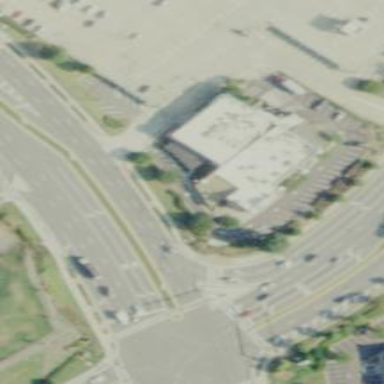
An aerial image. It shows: Commercial building.